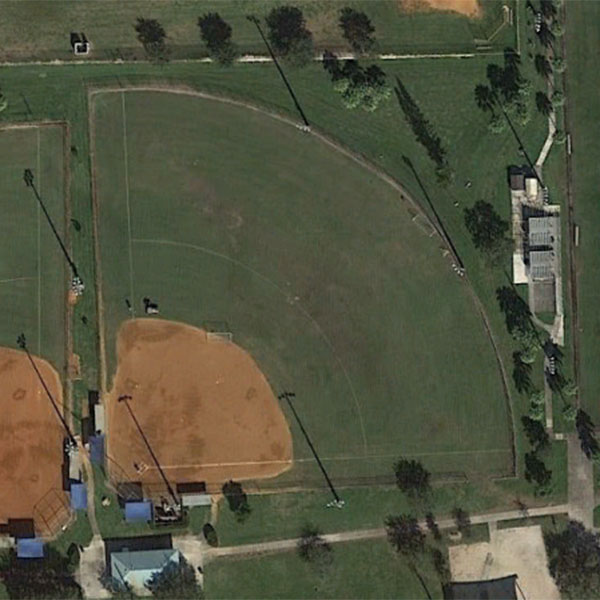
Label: BaseballField